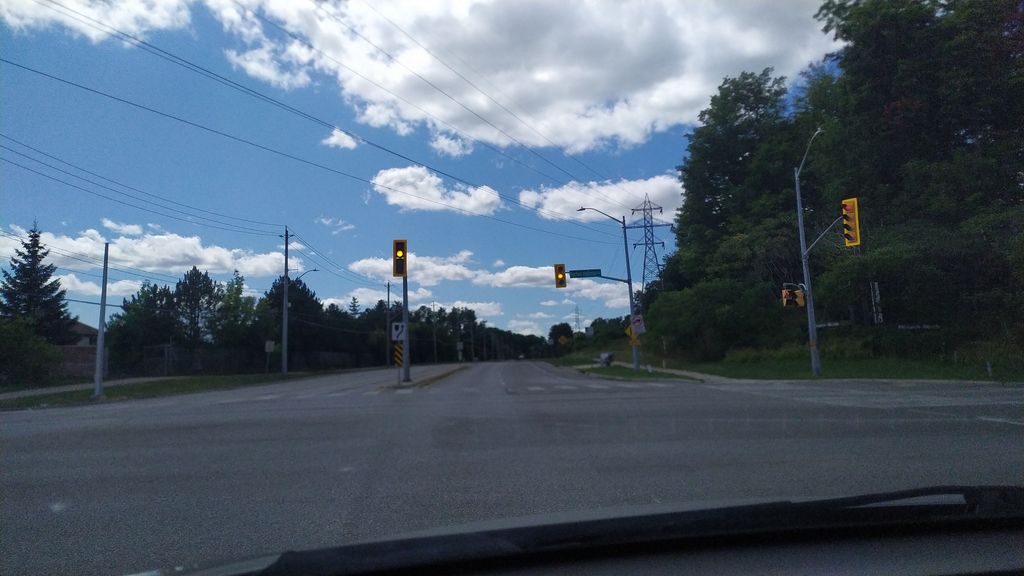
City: kitchener-waterloo